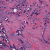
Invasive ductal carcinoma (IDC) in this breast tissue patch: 1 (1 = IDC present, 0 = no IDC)